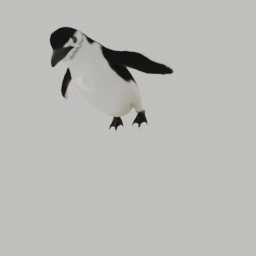
Label: animals